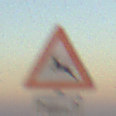
Verkehrszeichen: WildwechselRechts
Zusatzzeichen unten: LaengeEinerStrecke1
Umgebung: Outdoor, Nature
Tageszeit: SunriseSunset
Wetter: Clear
Licht: Natural
Jahreszeit: NotSpecified
Kontrast: HighContrast